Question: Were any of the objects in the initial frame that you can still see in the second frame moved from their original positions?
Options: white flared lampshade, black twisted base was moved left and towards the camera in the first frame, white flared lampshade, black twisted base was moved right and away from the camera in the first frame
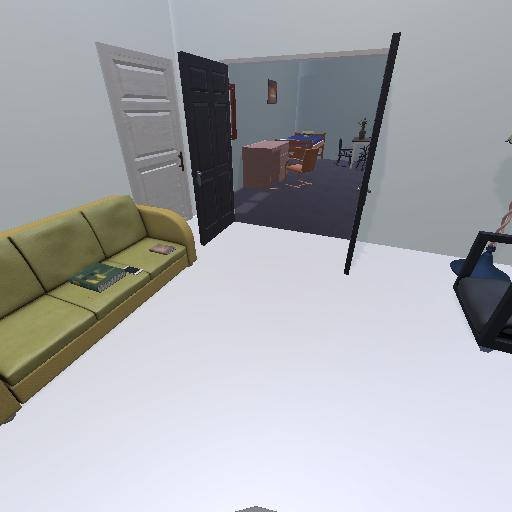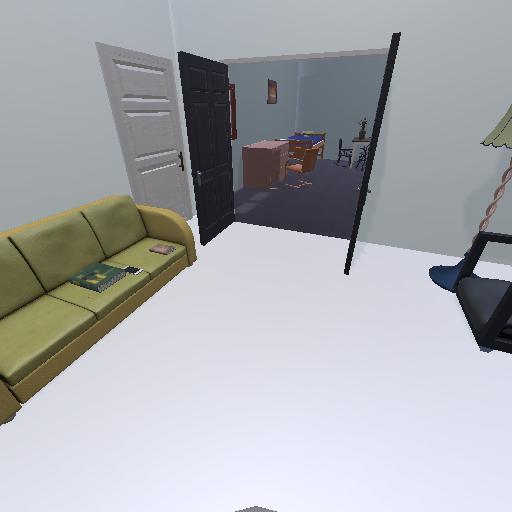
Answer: white flared lampshade, black twisted base was moved left and towards the camera in the first frame